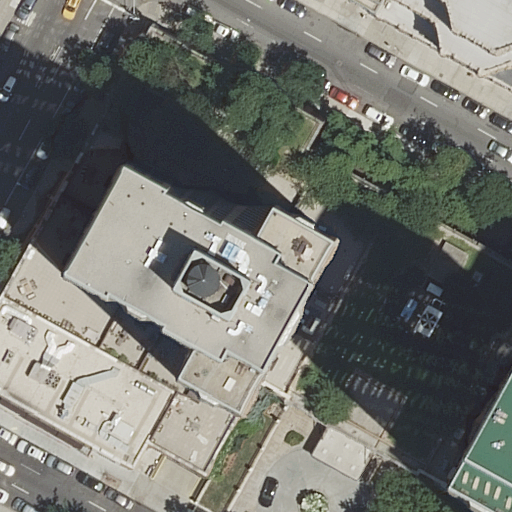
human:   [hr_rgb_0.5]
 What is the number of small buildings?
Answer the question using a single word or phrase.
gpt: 1

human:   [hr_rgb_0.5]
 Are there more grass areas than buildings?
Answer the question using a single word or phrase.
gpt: no

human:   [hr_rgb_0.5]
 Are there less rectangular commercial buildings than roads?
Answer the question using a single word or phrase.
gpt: yes

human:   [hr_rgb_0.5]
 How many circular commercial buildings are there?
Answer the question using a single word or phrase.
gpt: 0

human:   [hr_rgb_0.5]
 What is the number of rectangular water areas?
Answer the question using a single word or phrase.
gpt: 0

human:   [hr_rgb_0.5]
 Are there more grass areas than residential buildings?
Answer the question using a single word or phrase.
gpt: no

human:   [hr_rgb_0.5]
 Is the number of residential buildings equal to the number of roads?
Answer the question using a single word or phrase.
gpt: no

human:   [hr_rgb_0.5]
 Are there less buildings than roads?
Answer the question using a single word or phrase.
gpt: yes

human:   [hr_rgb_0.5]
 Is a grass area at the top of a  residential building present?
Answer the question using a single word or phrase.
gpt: no

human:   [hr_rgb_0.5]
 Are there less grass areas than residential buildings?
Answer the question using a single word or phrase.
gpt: yes

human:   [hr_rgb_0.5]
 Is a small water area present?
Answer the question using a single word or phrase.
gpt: no

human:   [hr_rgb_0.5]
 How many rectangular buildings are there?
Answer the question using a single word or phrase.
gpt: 3

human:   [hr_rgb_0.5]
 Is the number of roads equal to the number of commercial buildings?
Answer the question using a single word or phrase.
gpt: no

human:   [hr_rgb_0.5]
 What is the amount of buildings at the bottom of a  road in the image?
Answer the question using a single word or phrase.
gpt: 1

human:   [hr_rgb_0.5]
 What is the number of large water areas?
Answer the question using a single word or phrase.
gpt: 0

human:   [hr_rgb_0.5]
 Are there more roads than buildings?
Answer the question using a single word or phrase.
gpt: yes

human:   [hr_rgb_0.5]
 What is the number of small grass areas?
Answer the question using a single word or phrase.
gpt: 1

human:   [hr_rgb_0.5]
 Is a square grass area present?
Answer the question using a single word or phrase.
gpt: no

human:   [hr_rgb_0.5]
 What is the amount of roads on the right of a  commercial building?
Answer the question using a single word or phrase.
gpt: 0

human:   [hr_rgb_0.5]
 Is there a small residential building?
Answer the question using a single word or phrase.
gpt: yes

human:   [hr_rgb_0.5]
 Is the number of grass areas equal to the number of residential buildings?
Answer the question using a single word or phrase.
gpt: no

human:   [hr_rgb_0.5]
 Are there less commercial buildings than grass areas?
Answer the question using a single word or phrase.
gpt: yes

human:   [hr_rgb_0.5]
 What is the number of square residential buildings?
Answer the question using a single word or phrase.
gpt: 0

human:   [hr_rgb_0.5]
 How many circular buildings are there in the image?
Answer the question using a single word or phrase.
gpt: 0

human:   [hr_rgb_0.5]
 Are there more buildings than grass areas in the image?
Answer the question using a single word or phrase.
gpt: yes

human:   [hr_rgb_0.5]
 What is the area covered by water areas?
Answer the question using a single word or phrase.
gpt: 0m2

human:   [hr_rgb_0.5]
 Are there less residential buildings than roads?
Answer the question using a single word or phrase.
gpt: yes

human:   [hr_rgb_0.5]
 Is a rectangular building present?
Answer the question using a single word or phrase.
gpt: yes

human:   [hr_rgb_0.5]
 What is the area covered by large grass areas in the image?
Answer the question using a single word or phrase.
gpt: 687m2

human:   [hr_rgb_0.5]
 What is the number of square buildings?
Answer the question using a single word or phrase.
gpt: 0

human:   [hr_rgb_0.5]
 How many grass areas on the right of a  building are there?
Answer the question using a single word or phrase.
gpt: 1

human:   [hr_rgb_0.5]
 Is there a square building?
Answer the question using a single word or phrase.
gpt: no

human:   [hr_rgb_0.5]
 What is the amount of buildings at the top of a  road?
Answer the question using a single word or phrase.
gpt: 2

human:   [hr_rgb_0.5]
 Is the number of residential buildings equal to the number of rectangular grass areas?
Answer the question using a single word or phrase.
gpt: no

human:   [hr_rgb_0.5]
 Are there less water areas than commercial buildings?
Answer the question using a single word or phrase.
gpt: no

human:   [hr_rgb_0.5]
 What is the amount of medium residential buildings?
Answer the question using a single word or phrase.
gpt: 0